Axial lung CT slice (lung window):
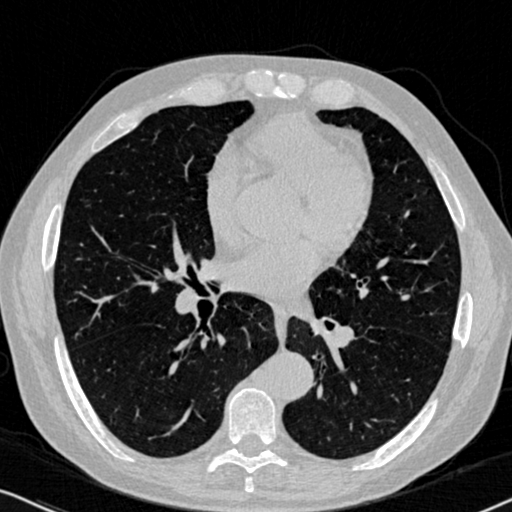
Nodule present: no